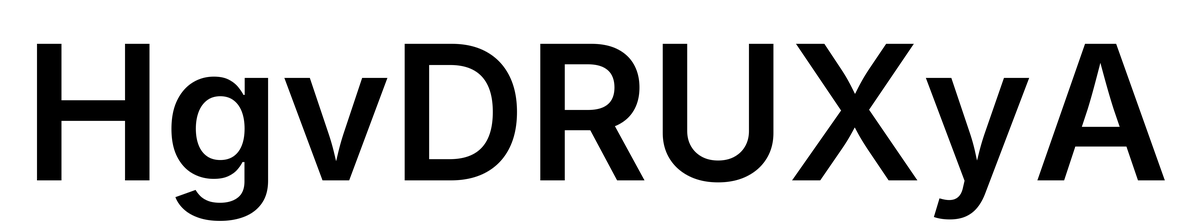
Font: Inter_SemiBold